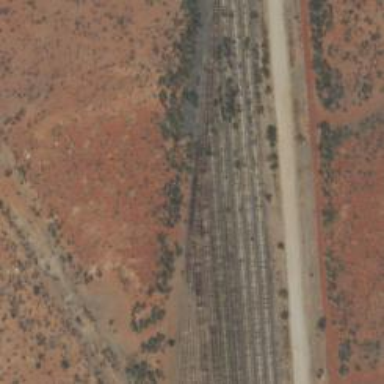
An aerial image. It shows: Abandoned railway yard.